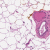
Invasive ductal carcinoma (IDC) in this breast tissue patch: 0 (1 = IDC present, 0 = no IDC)